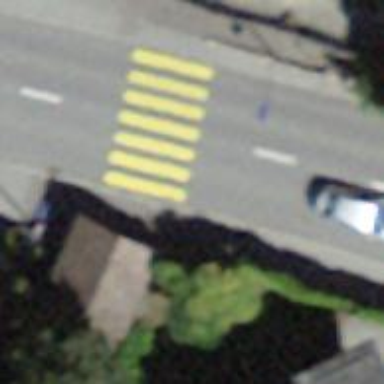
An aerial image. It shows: Uncontrolled zebra crossing with zebra markings.